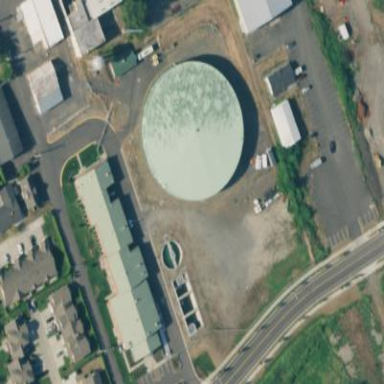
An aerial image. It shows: Storage tank building.